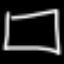
Label: square